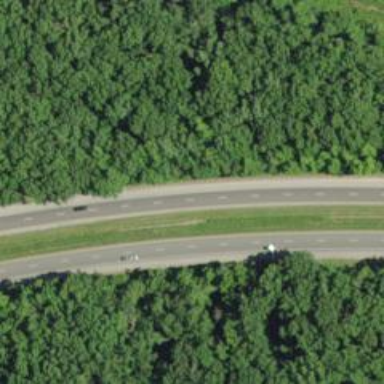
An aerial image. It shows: This image shows trunk highway that functions as expressway.